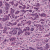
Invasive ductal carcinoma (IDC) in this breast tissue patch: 1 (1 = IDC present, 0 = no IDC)